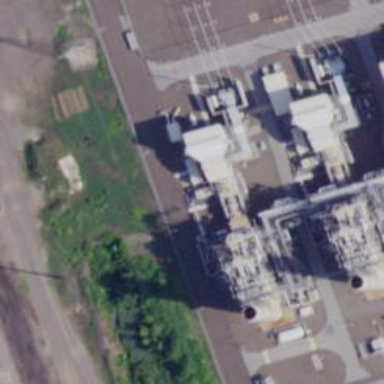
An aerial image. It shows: Gas-powered generator. It is gas turbine type generator.